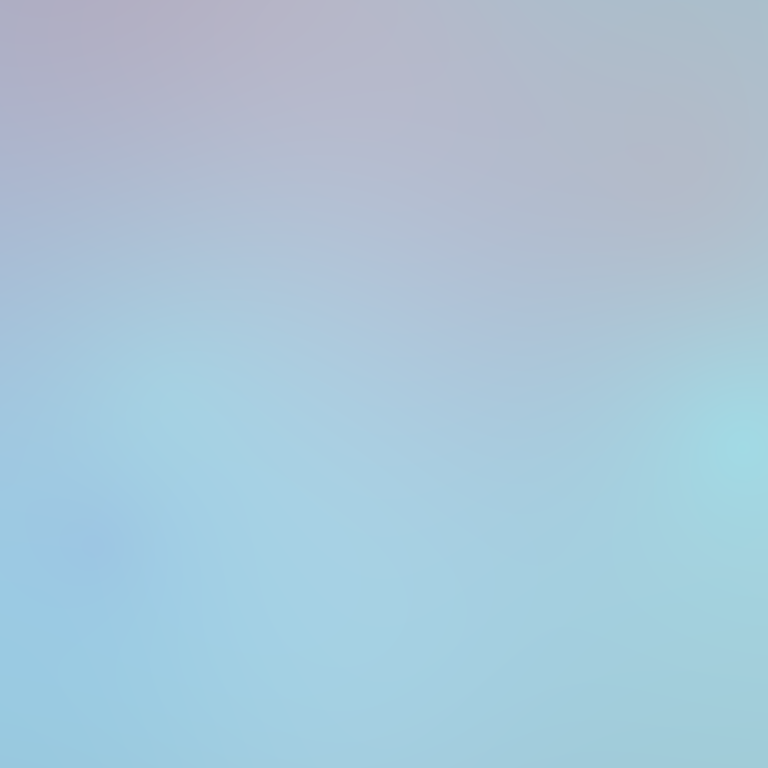
Abstract light effect, smooth gradient from soft blue to pale lavender, serene atmosphere, diffuse light, no room, no furniture, no objects.